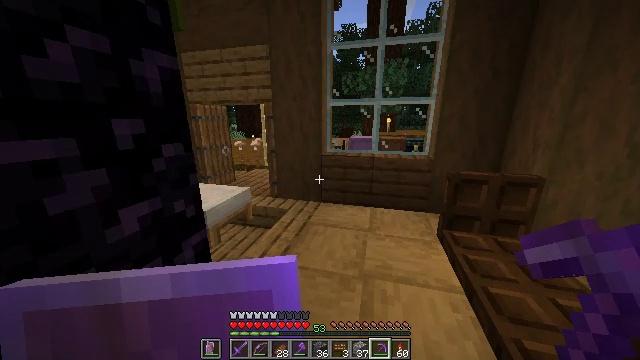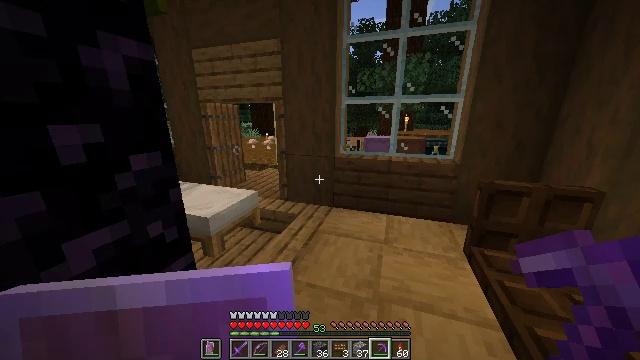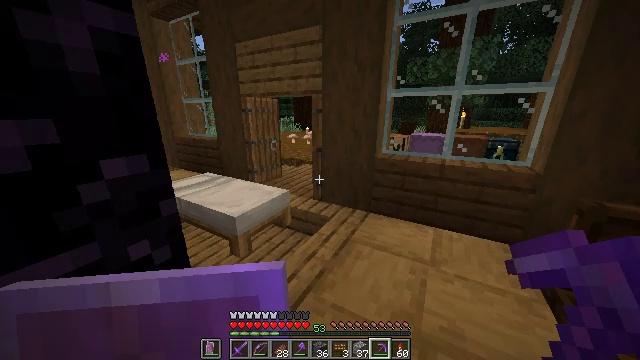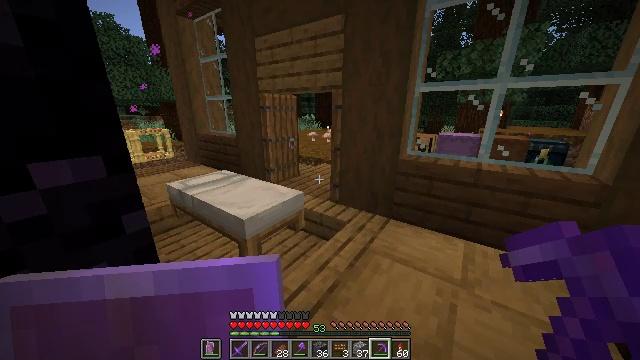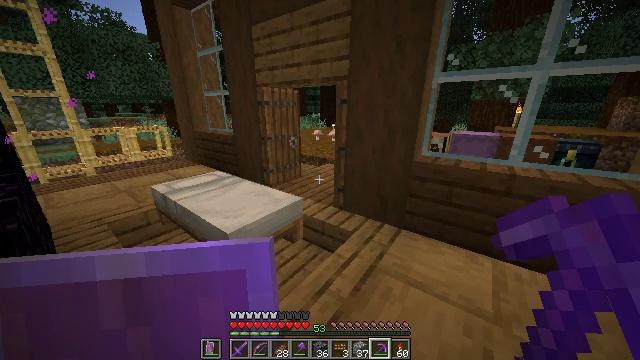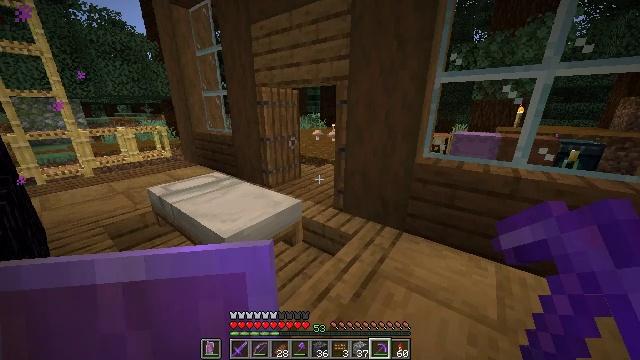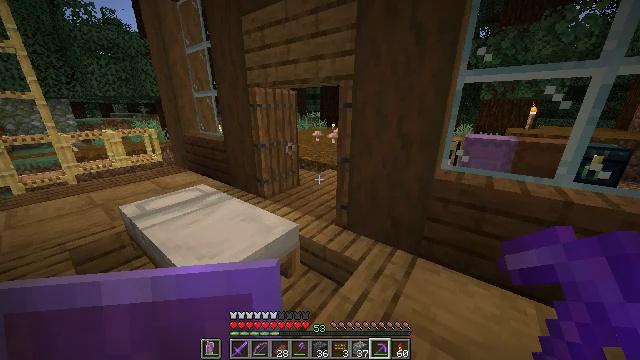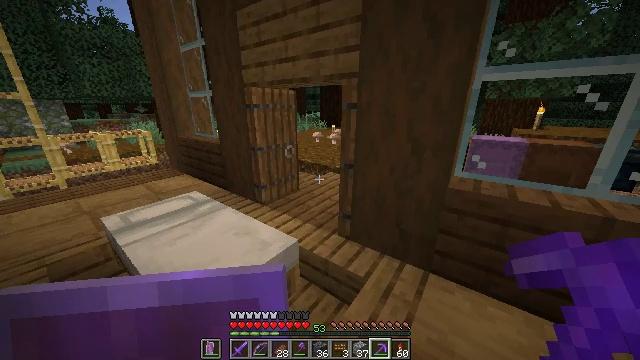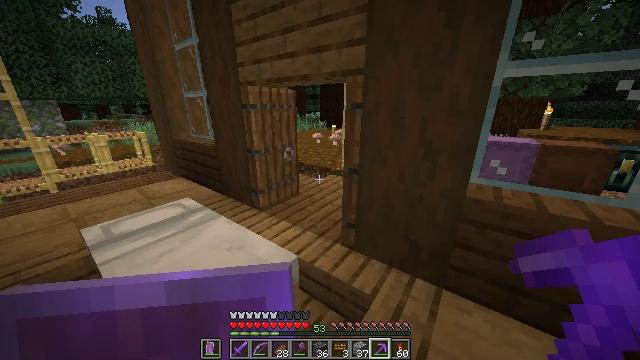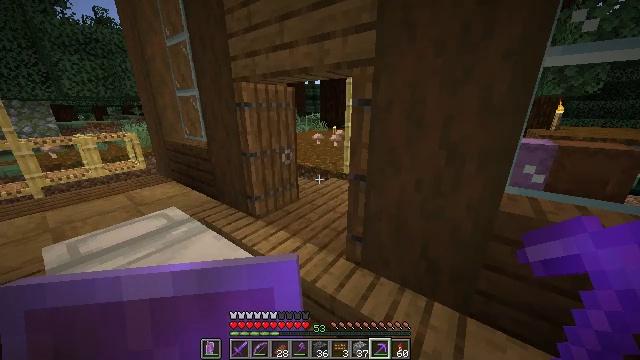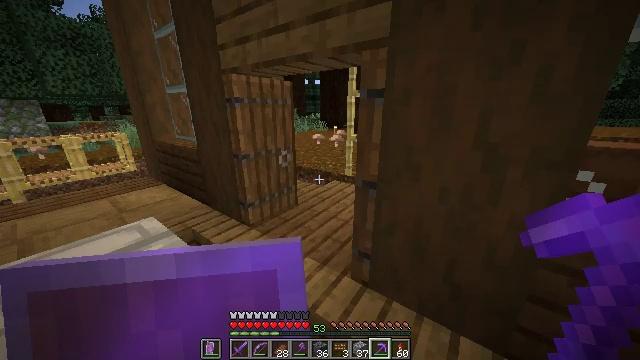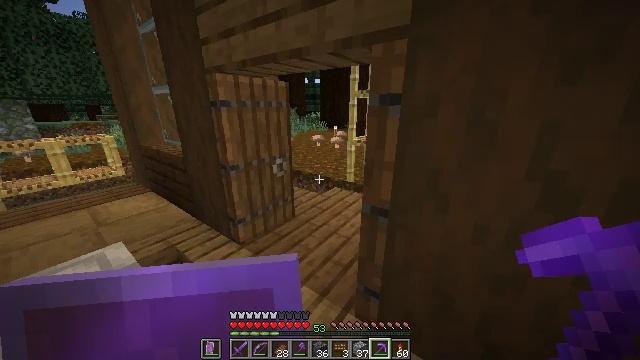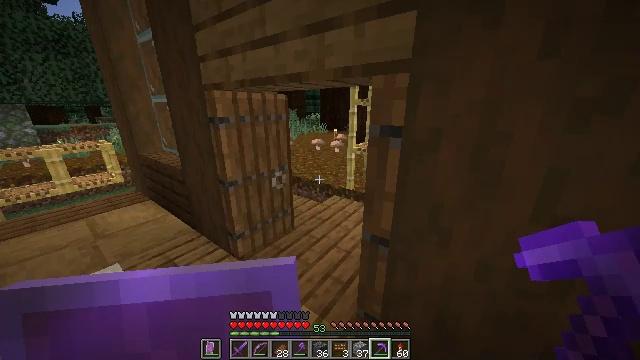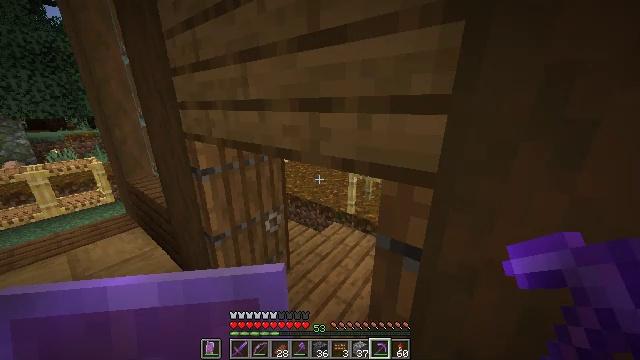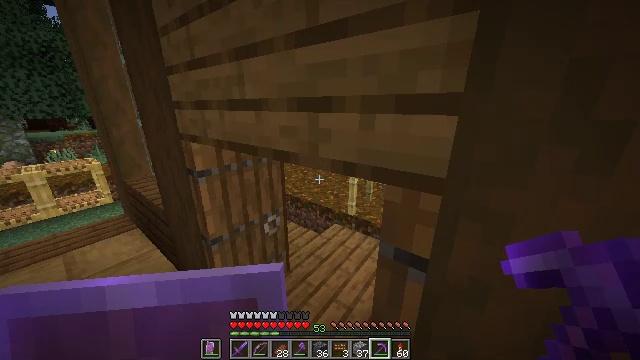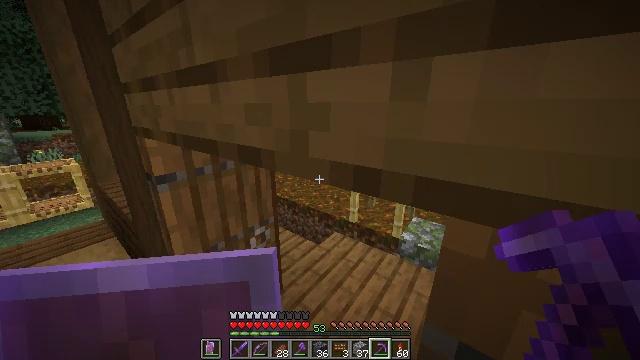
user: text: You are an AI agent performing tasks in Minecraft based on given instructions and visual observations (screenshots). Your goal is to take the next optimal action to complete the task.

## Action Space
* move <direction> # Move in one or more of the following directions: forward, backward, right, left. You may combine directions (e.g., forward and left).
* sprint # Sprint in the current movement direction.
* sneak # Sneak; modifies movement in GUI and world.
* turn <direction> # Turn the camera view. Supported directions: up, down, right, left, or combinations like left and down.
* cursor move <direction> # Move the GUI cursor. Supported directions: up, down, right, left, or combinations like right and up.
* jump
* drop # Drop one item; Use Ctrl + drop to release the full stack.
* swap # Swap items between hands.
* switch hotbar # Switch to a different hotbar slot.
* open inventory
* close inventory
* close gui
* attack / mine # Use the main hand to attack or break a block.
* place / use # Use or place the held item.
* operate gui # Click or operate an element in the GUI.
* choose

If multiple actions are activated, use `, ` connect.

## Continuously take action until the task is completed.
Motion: motion action
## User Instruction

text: Recycle the cobblestone stairs.
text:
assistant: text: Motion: move forward, sprint, turn left
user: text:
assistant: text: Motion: move forward, sprint, turn left and down
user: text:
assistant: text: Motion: move forward, sprint, turn left
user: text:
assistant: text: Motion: move forward, sprint, turn left
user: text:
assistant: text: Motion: move forward, sprint
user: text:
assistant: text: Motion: move forward, sprint
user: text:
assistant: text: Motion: move forward, sprint
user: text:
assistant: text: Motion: move forward, sprint
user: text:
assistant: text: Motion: move forward, sprint
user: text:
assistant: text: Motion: move forward, sprint
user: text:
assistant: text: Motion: move forward, sprint
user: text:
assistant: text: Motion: move forward, sprint
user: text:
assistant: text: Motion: move forward, sprint
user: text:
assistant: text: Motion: move forward, sprint
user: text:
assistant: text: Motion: move forward, sprint
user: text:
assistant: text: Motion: move forward, sprint
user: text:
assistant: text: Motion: move forward, sprint
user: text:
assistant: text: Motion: move forward, sprint
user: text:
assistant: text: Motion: move forward, sprint, turn right
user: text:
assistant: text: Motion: move forward, turn right and down
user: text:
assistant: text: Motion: move forward, turn right and down
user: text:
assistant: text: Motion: move forward, turn right and down
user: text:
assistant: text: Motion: move forward, turn right and down
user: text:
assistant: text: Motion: move forward, turn right
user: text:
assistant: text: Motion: move forward, turn right
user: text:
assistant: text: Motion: move forward, turn right
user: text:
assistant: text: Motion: move forward
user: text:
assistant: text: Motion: move forward
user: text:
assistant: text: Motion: move forward, turn right
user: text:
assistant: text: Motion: move forward